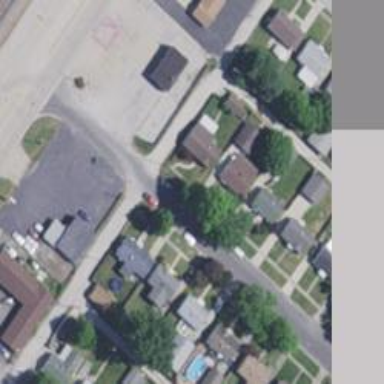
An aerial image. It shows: Alley classified as service road.